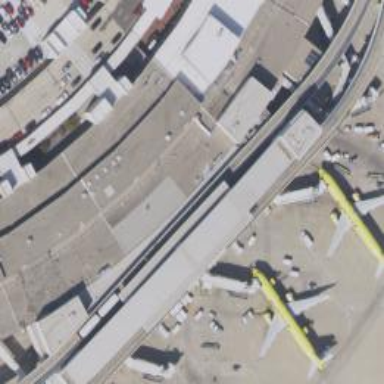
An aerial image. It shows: Airport gate.